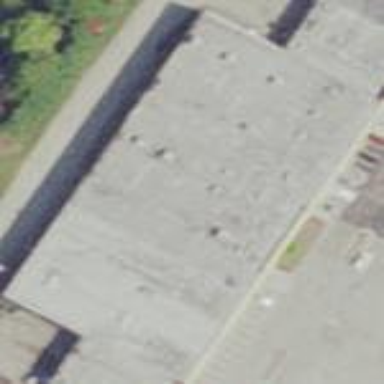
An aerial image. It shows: Cinema building.